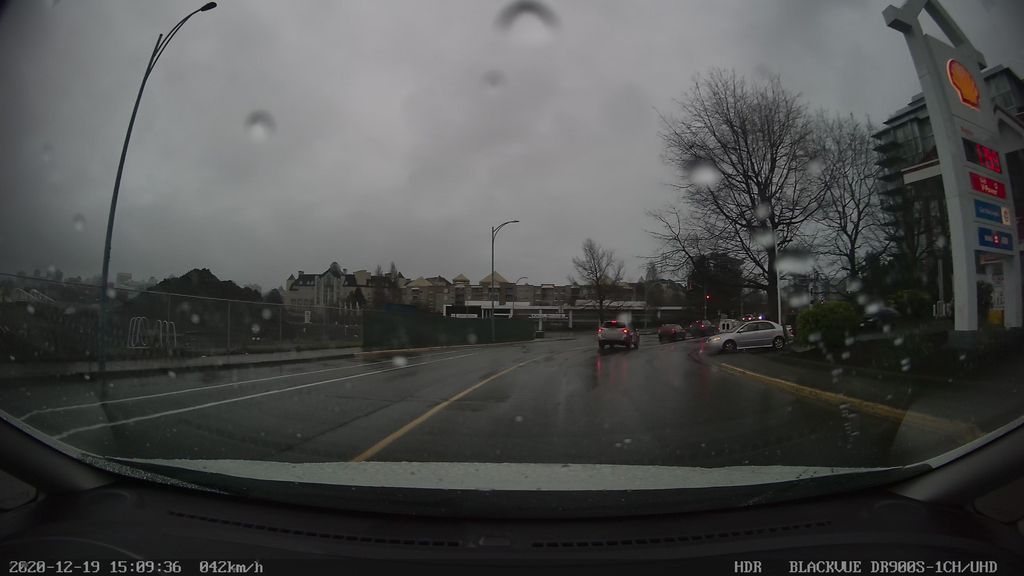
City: victoria